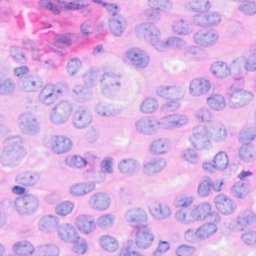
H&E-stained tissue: Breast